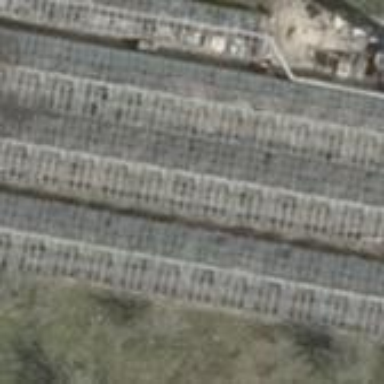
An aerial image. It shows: Greenhouse.